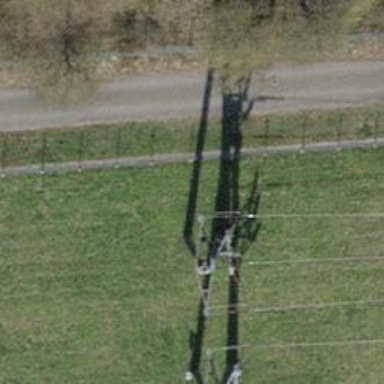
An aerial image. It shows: Power line with three cables.